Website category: phone
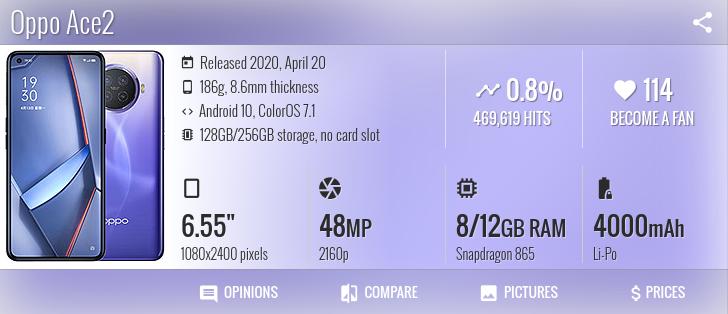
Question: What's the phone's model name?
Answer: Oppo Ace2

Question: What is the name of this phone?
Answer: Oppo Ace2

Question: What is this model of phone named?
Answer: Oppo Ace2

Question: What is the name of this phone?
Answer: Oppo Ace2

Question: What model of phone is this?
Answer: Oppo Ace2

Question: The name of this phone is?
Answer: Oppo Ace2

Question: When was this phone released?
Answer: Released 2020, April 20

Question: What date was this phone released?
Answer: Released 2020, April 20

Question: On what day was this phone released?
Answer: Released 2020, April 20

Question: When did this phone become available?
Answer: Released 2020, April 20

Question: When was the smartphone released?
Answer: Released 2020, April 20

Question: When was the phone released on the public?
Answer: Released 2020, April 20

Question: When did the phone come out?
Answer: Released 2020, April 20

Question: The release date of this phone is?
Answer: Released 2020, April 20

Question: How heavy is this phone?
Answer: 186g

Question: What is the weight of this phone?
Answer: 186g

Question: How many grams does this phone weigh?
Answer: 186g

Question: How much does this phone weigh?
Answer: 186g

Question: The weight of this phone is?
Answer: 186g

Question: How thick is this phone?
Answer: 8.6mm thickness

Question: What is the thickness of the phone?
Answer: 8.6mm thickness

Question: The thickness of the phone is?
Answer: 8.6mm thickness

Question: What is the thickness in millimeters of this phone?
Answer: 8.6mm thickness

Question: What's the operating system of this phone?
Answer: Android 10, ColorOS 7.1

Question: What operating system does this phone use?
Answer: Android 10, ColorOS 7.1

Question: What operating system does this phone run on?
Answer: Android 10, ColorOS 7.1

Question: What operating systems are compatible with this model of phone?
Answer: Android 10, ColorOS 7.1

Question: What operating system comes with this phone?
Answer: Android 10, ColorOS 7.1

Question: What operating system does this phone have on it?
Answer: Android 10, ColorOS 7.1

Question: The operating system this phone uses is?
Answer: Android 10, ColorOS 7.1

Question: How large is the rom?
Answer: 128GB/256GB storage

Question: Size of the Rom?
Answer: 128GB/256GB storage

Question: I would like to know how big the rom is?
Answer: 128GB/256GB storage

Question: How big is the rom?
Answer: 128GB/256GB storage

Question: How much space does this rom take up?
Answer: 128GB/256GB storage

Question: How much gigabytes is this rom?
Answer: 128GB/256GB storage

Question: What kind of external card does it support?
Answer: no card slot

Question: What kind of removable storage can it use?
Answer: no card slot

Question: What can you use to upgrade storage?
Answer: no card slot

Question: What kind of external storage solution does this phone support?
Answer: no card slot

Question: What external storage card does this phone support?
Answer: no card slot

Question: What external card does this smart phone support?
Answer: no card slot

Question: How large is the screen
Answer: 6.55"

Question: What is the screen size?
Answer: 6.55"

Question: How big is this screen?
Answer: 6.55"

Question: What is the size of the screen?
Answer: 6.55"

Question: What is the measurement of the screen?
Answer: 6.55"

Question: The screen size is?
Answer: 6.55"

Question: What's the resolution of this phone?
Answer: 1080x2400 pixels

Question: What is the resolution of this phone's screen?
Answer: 1080x2400 pixels

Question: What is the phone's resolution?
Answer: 1080x2400 pixels

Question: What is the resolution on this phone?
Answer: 1080x2400 pixels

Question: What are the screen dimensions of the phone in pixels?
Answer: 1080x2400 pixels

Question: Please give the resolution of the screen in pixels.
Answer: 1080x2400 pixels

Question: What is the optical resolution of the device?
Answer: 1080x2400 pixels

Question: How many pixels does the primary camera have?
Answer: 48 MP

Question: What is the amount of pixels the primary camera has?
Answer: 48 MP

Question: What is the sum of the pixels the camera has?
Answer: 48 MP

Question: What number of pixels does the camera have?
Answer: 48 MP

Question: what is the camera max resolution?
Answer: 48 MP

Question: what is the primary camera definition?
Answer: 48 MP

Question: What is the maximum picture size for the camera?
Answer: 48 MP

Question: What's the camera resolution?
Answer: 2160p

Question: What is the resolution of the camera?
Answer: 2160p